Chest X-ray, PA view. Patient: 48 years old, sex M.
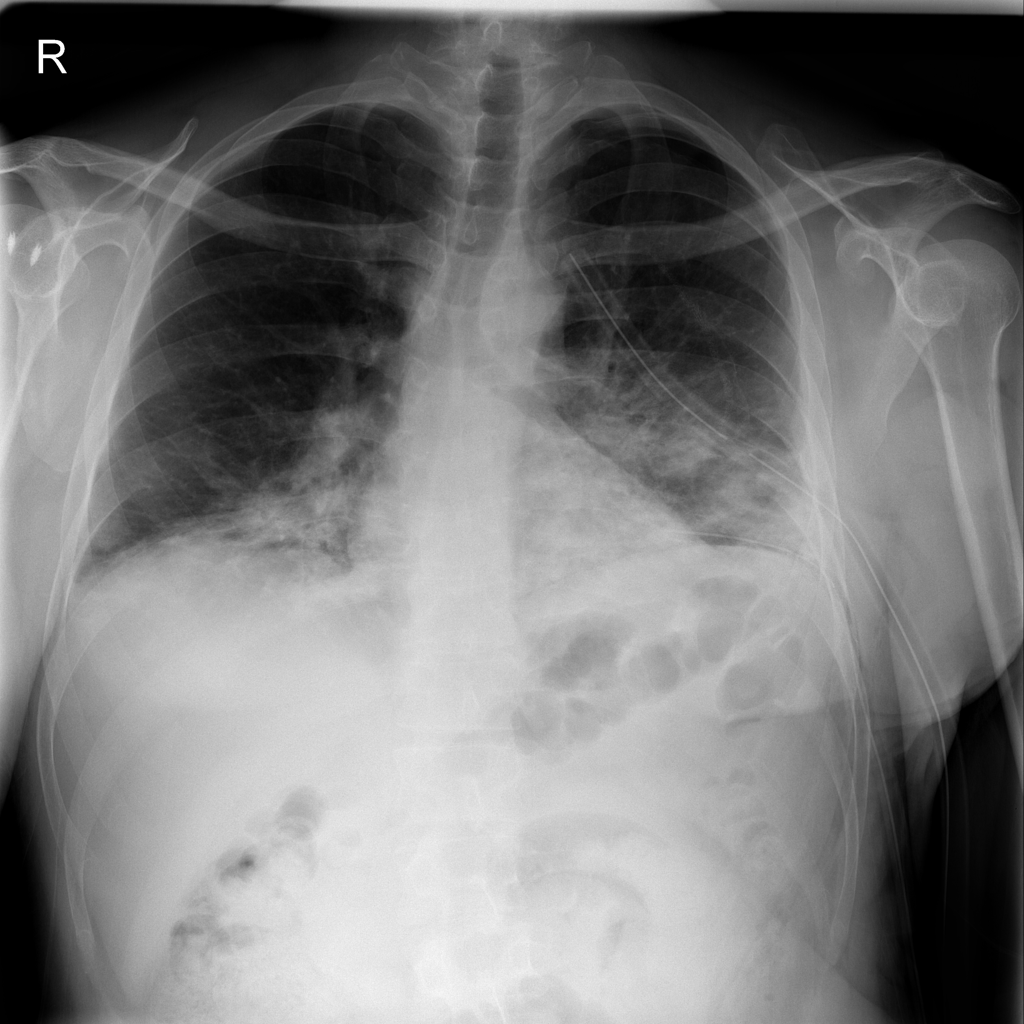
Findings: Atelectasis, Pneumothorax